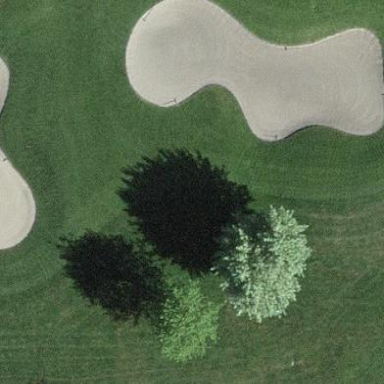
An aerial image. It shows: Sand bunker on golf course.